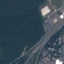
Land use / land cover class: Highway